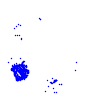
Particle: proton